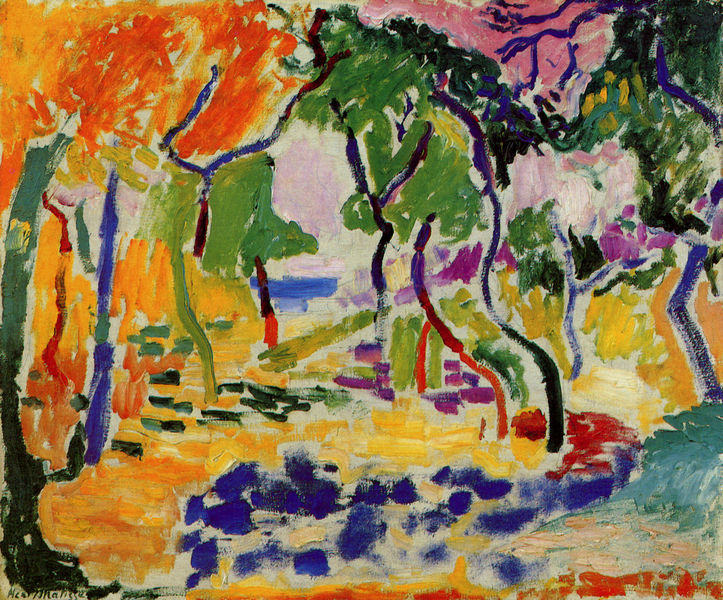
Titel: Paysage de Collioure / Etude pour "Le bonheur de vivre"
Künstler: Henri Matisse
Standort: København
Institution: Statens Museum for Kunst
Schlagwörter: baum, blau, gemälde, wasser, weiß, bäume, gelb, grün, impressionismus, landschaft, menschen, ocker, see, bunt, orange, schwarz, straße, türkis, ausblick, gras, park, rot, weg, wiese, beige, signatur, öl, natur, pastos, sonne, rosa, wald, garten, allee, farbe, lila, violett, linien, impression, lichtung, blua, matisse, fauvismus, ocer, reine farben, signtur